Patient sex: F
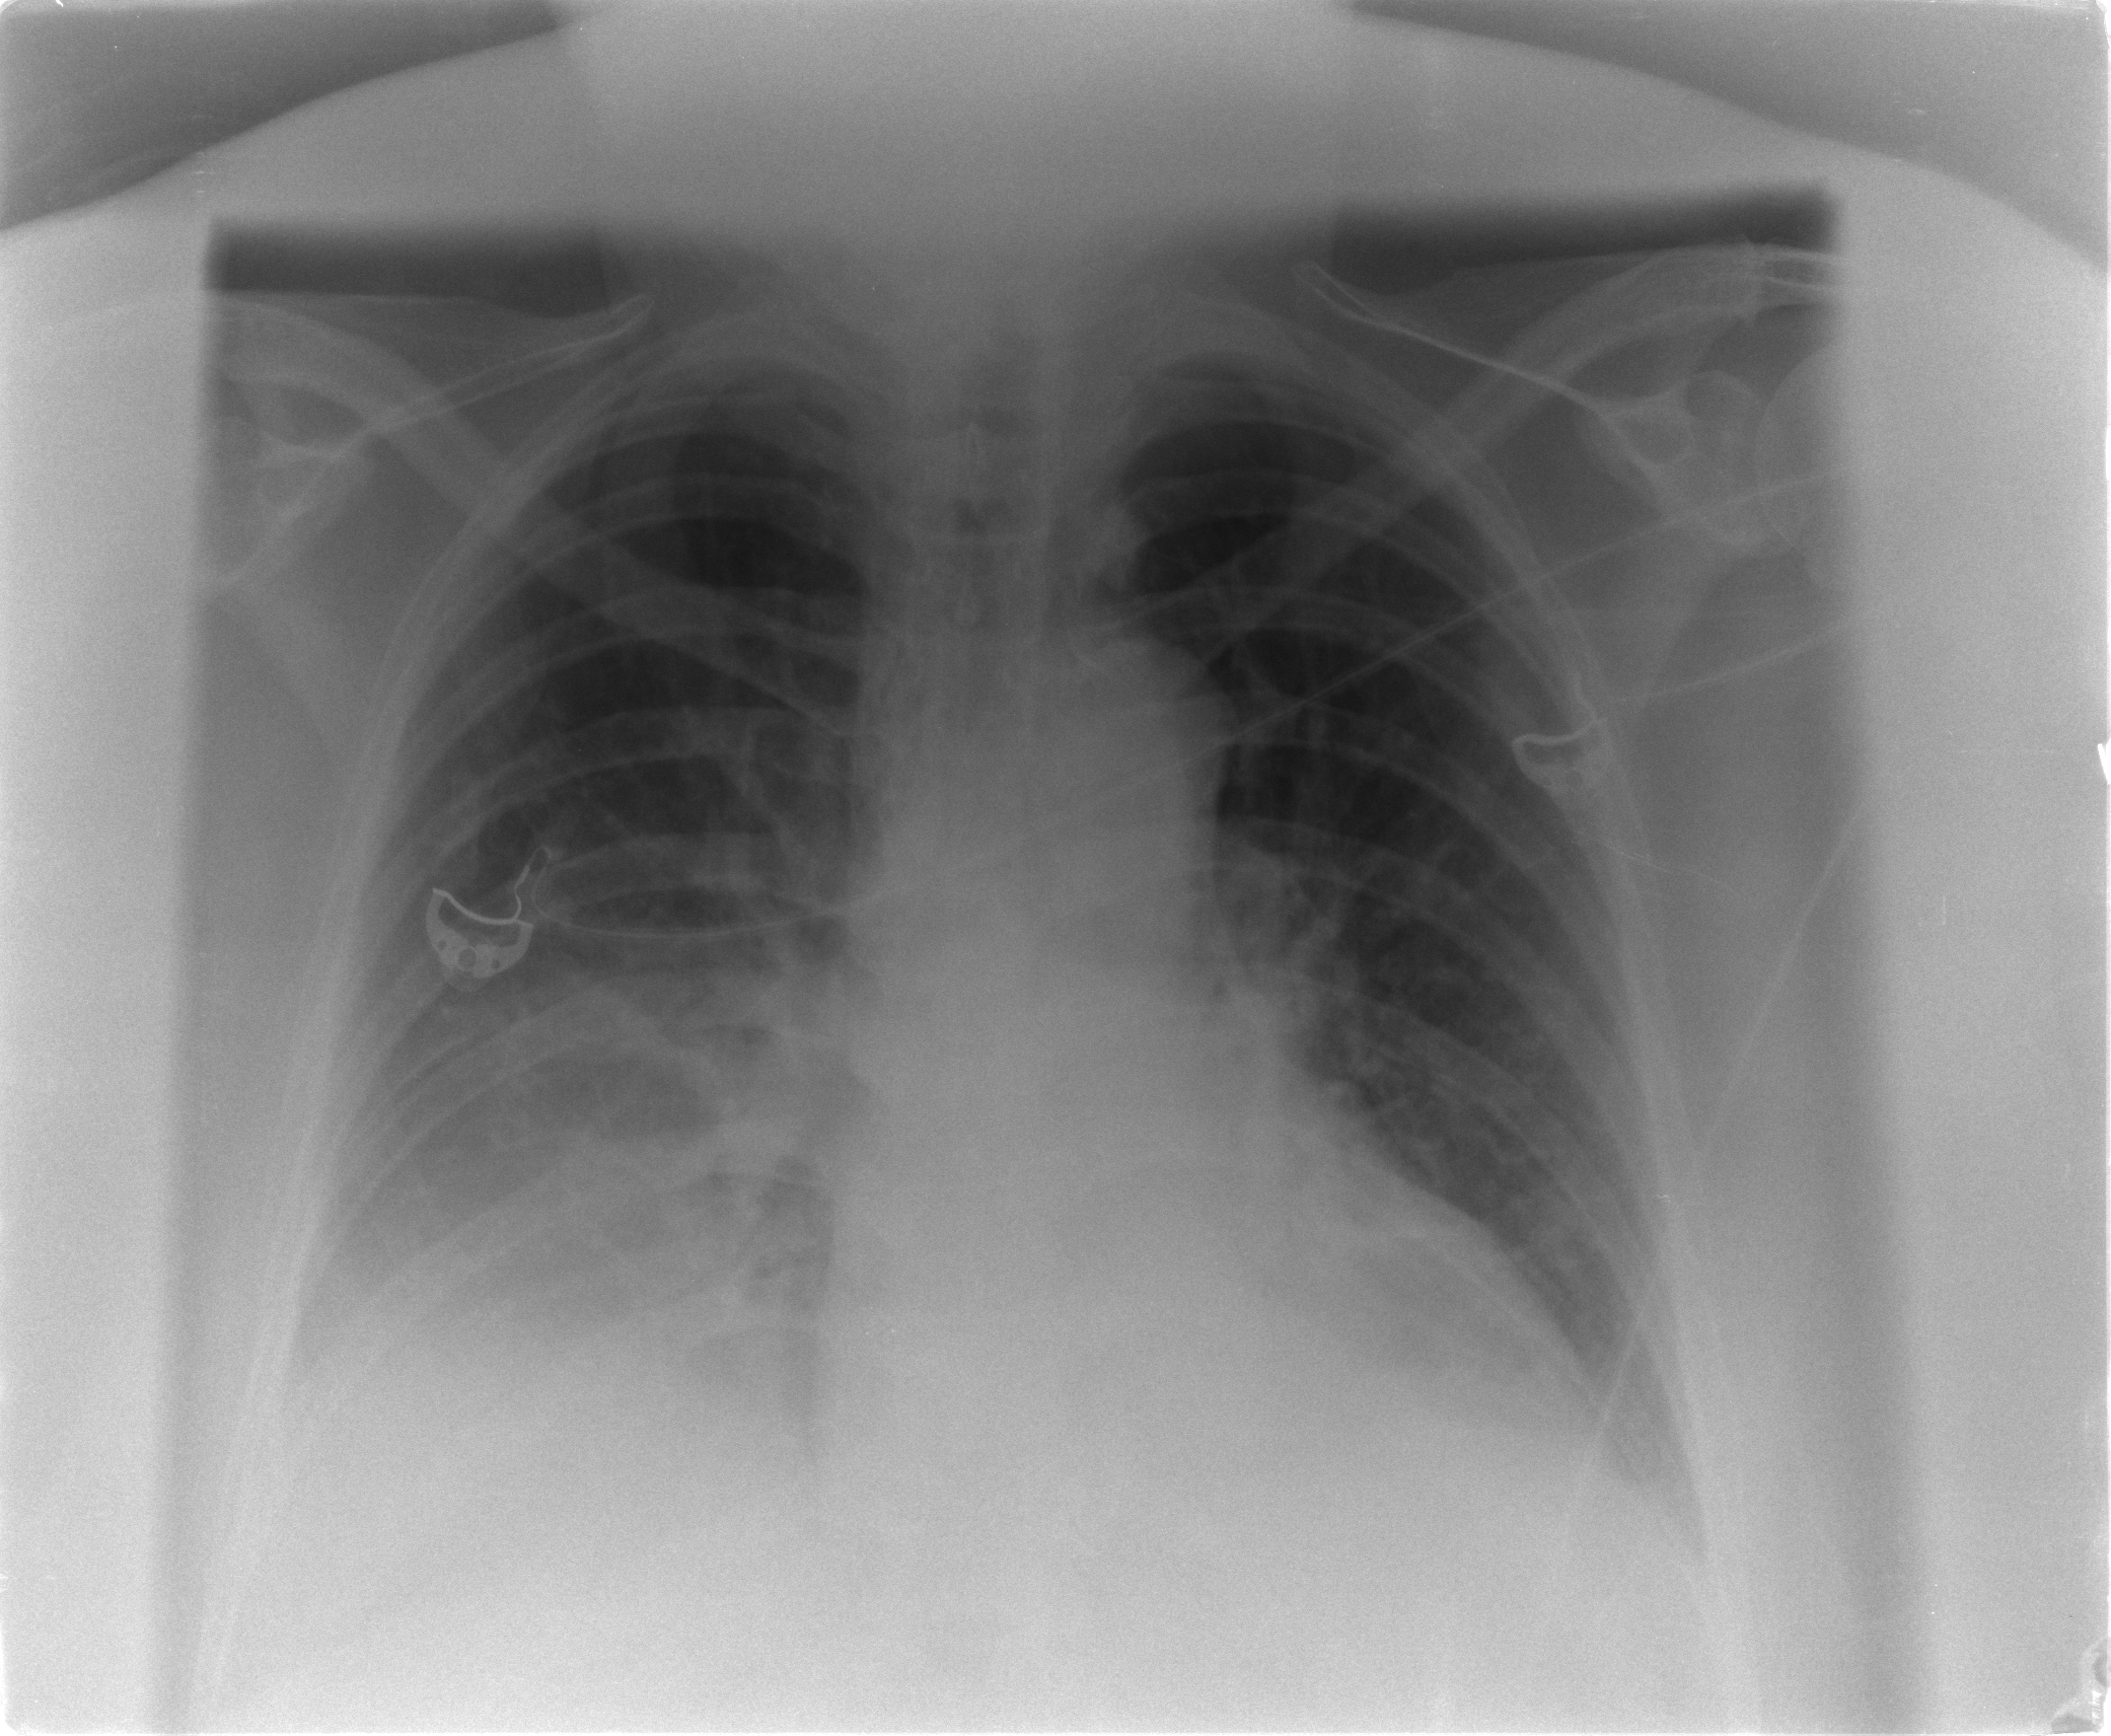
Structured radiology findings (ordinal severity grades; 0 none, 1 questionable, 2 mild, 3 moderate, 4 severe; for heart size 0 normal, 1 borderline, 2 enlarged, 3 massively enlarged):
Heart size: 2
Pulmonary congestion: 2
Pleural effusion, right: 2
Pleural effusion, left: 2
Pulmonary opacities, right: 0
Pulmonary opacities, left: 0
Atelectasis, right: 2
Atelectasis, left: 2